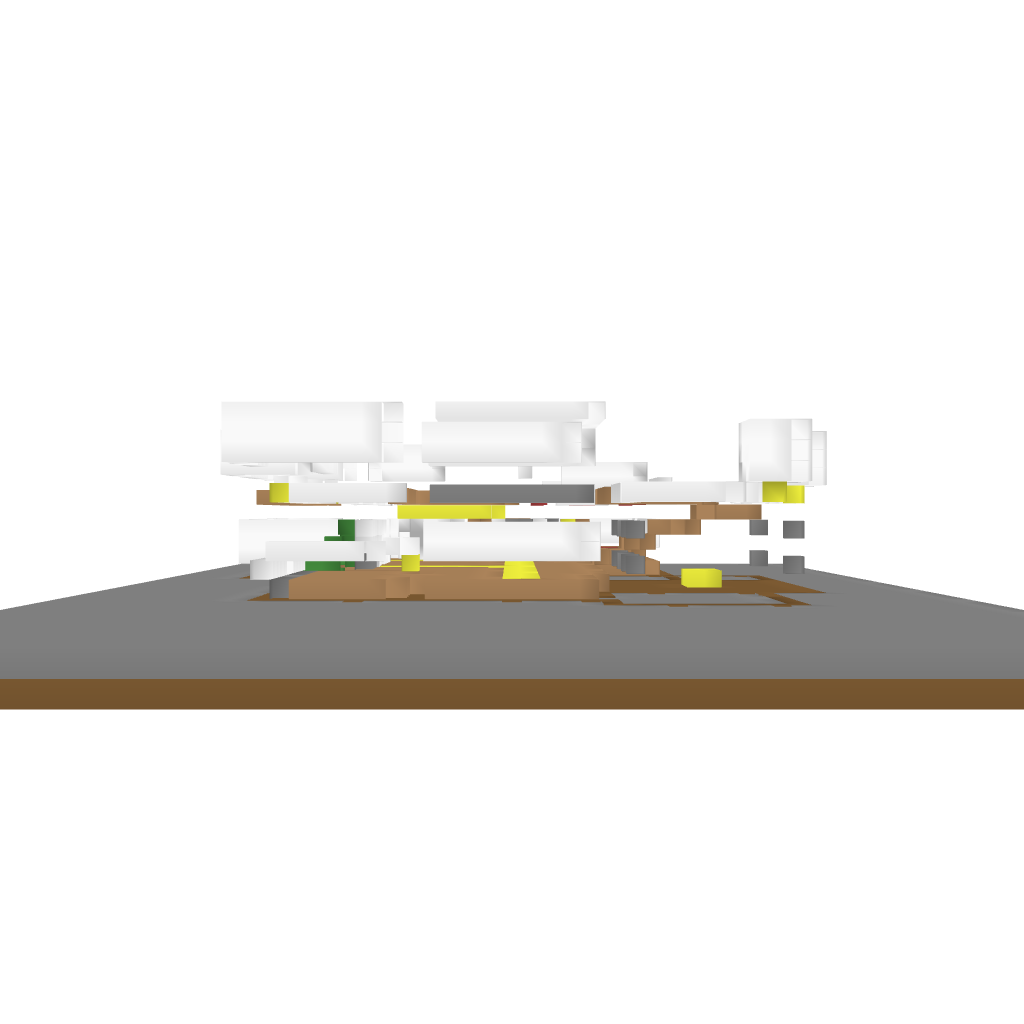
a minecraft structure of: modern house 3 bad low quality